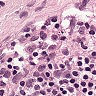
Metastatic tissue present: yes